Question: I'm trying to plot a graph with observations coming from 4 different setups (2 configurations x 2 type of operations). Now, I would like to have such grouping that same operations share the same shape of symbols, and same configurations have the same fill. Toward that end, I came up with the following code, guided by <URL>.
The example:
'''
dat <- read.table(text = "Stage Config Op.Name Latency Bandwidth
1 0 baseline read 30.02 33296337
2 0 baseline write 118.36 <PHONE>
3 0 stuff read 67.74 <PHONE>
4 0 stuff write 193.91 <PHONE>
5 20 baseline read 30.43 32844318
6 20 baseline write 115.27 <PHONE>
7 20 stuff read 67.39 <PHONE>
8 20 stuff write 195.14 <PHONE>
9 40 baseline read 35.15 28444107
10 40 baseline write 116.88 <PHONE>
11 40 stuff read 69.27 <PHONE>
12 40 stuff write 193.61 <PHONE>", sep = "", header=T)
ggplot(data=dat, aes(x=factor(Stage), y=Latency, group=interaction(Config, Op.Name), shape=factor(Op.Name))) +
geom_line(aes(linetype=factor(Config))) +
geom_point(aes(fill=factor(Config)), size=6) +
geom_point(aes(alpha=factor(Config)), size=6) +
scale_shape_manual(values=c(21,24)) +
scale_fill_manual(drop=FALSE, breaks=c('baseline','stuff'), values=c('white', 'black')) +
scale_alpha_manual(values=c(baseline=0, 'stuff'=1)) +
theme_bw()
'''
This is the outcome:
What I expect is to see baseline in the legend field with the hollow symbol.
However, the legend is simply wrong, as both baseline and stuff have a full symbol. What should I do to have a baseline presented as a hollow symbol in the legend, or how should I invoke ggplot to have the graph as I want?
I'm running R version 3.0.2 (2013-09-25), with ggplot2 version 1.0.0.
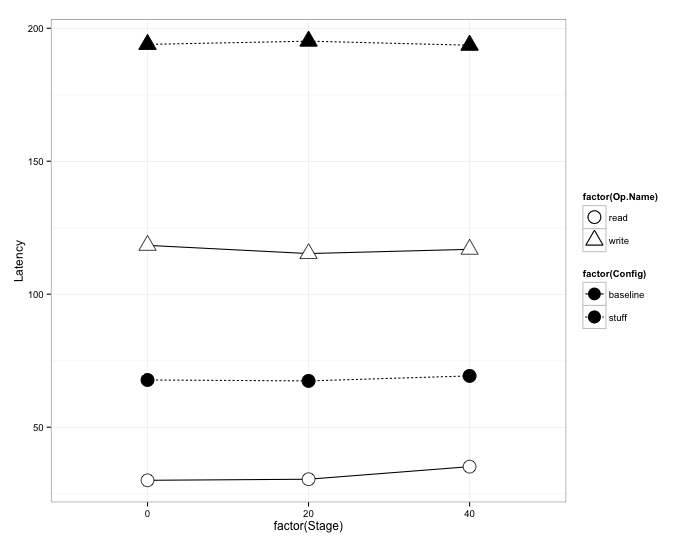
Answer: In case anyone stumbles upon this problem, I managed to solve it by adding:
'''
guides(fill = guide_legend(override.aes = list(shape = 22)))
'''
to the mix.
The final code is (notice the removal of factor and the alpha layer):
'''
ggplot(data=dat, aes(x=Stage, y=Latency, group=interaction(Config, Op.Name), shape=Op.Name)) +
geom_line(aes(linetype=Config)) +
geom_point(aes(fill=Config), size=6) +
scale_shape_manual(values=c(21,24)) +
scale_fill_manual(drop=FALSE, breaks=c('baseline','stuff'), values=c('white', 'black')) +
guides(fill = guide_legend(override.aes = list(shape = 22))) +
theme_bw()
'''
Which produced the following result:

I got the idea from <URL>